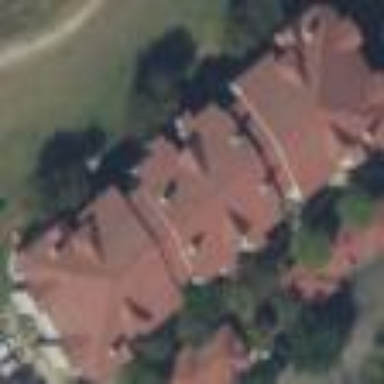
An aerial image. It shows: Image showing building with apartments.